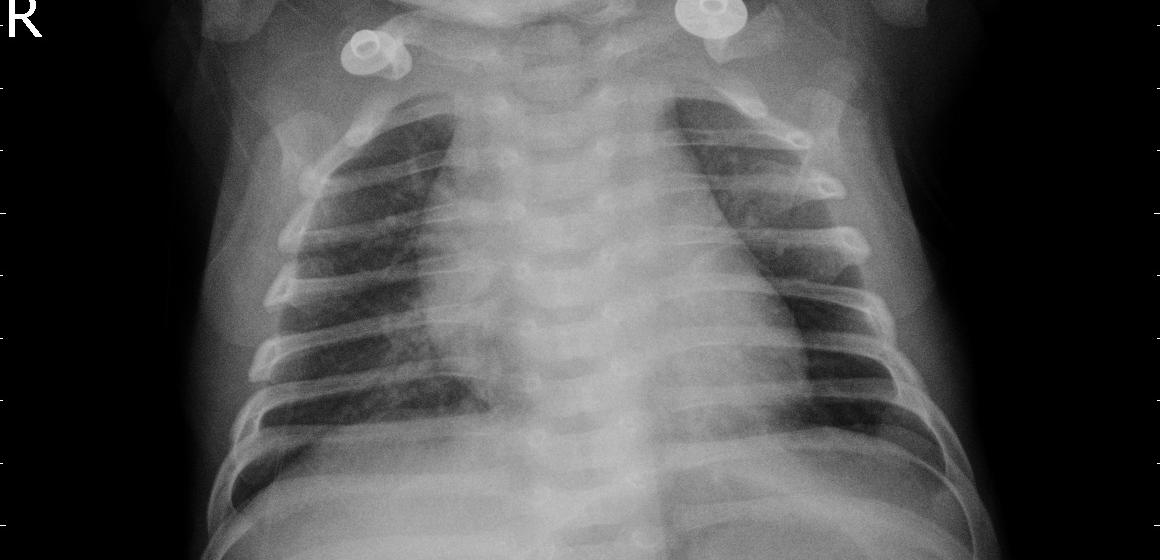
Diagnosis: PNEUMONIA